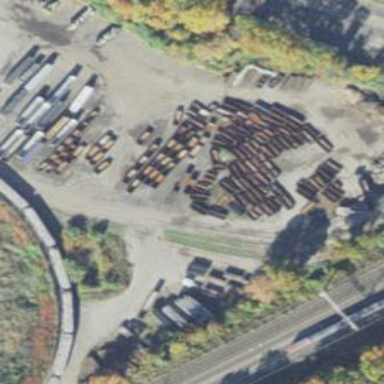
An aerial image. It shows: Rail spur service.